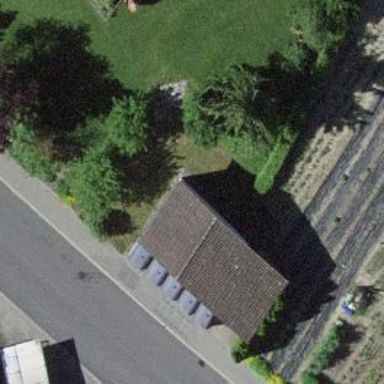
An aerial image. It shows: Service building.